Interaction volume radius: 5 \u00c5
Interaction volume height: 15 \u00c5
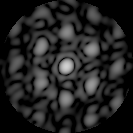
Disorder parameter: 0.5301